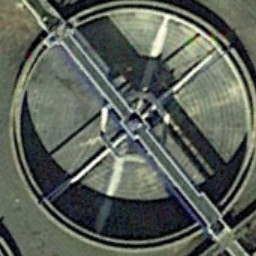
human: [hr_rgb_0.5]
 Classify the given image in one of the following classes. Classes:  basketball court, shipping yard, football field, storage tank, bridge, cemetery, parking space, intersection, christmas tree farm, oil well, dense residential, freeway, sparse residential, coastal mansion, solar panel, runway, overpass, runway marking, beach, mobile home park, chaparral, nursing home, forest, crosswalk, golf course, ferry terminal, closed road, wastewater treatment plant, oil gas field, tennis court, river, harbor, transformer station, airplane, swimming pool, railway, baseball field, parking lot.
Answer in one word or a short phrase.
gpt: wastewater treatment plant